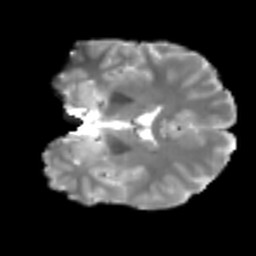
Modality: T2w
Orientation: coronal
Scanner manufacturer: siemens
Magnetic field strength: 3 T
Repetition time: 4 s
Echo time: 0.0594 s